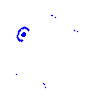
Particle: pion